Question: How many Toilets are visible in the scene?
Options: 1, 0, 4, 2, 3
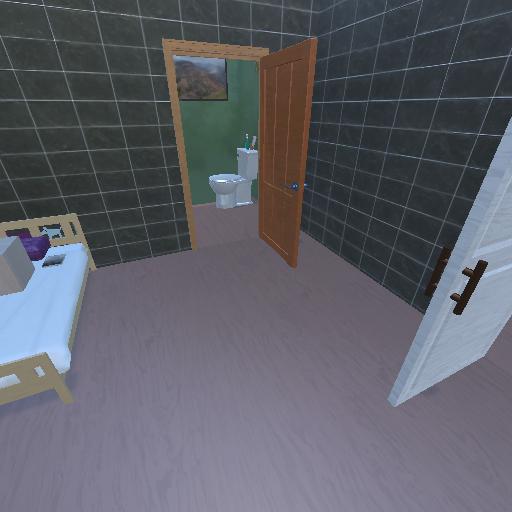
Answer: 1